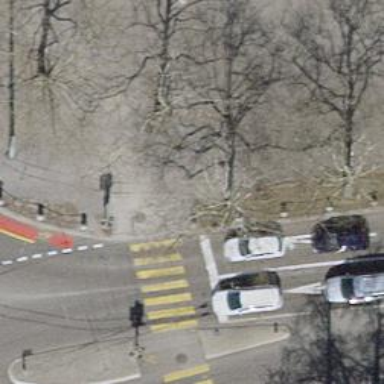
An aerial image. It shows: Avenue lined with trees.